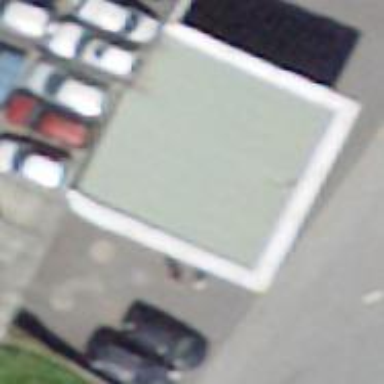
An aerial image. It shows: Fuel station.